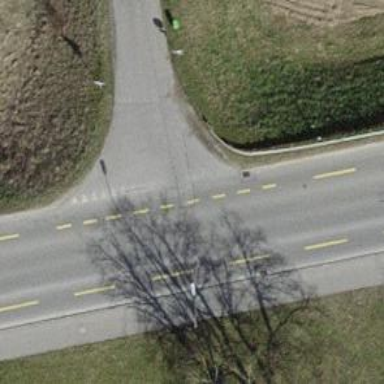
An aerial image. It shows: Secondary road with dedicated lane for cyclists.